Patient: sex F, age 69
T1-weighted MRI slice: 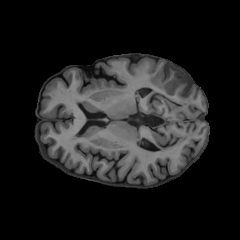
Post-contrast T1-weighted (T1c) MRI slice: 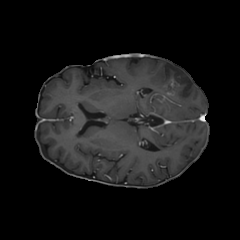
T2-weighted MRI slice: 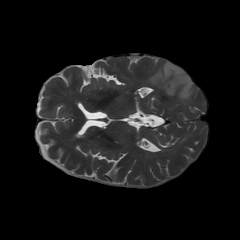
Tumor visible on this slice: yes
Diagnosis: Glioblastoma, IDH-wildtype
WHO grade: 4